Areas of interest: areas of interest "Business Office Building"
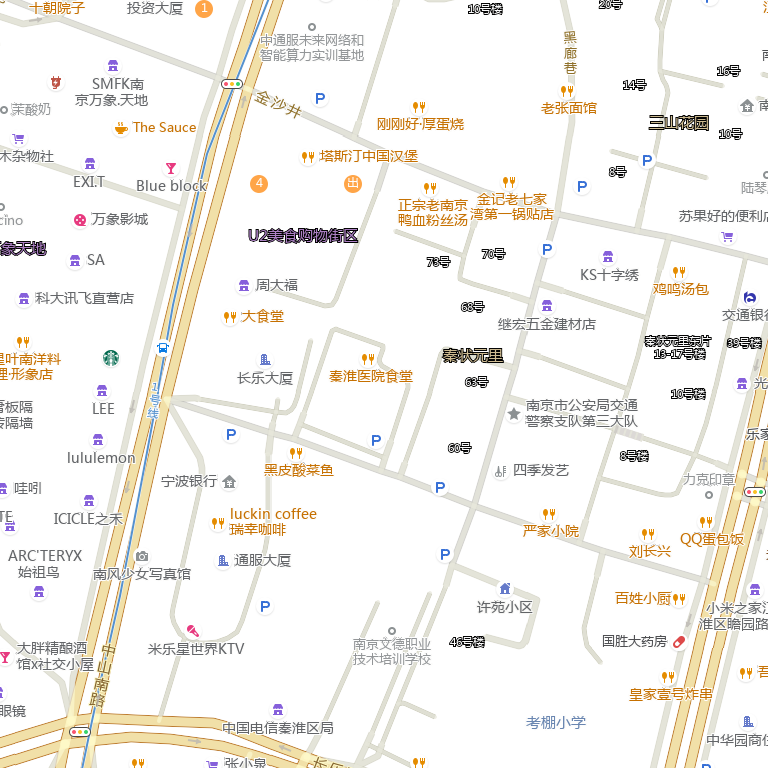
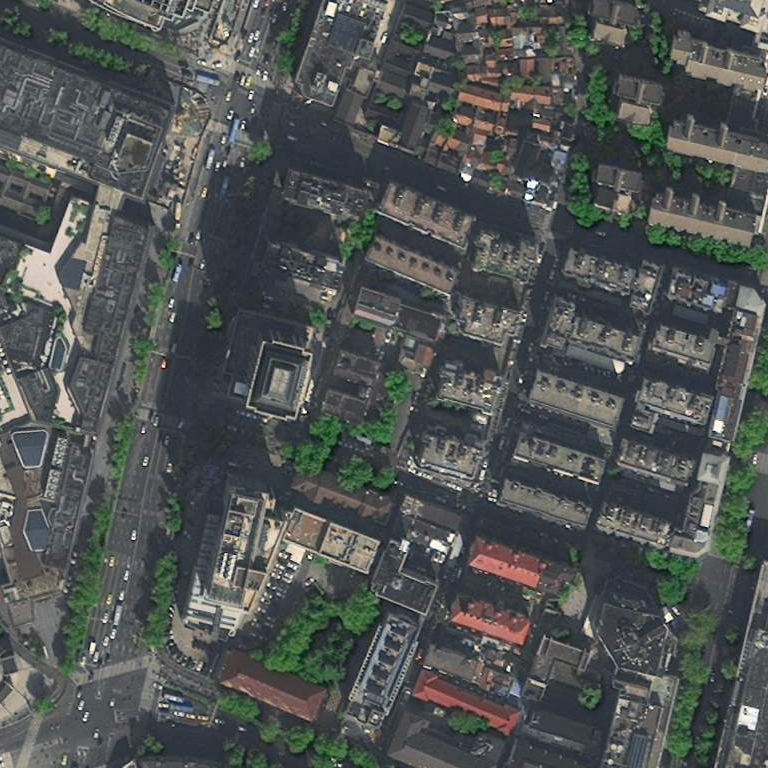